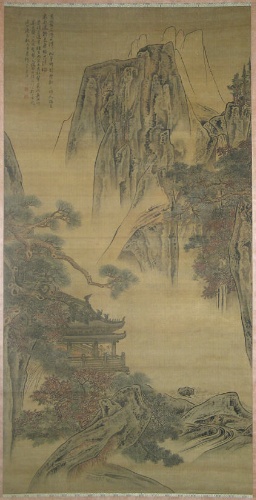
Title: 清　李寅　高閣觀瀑圖　軸|Viewing a waterfall from a mountain pavilion
Artist: Li Yin
Artist bio: Chinese, active second half of the 17th–early 18th century
Date: 1700
Object type: Hanging scroll
Classification: Paintings
Medium: Hanging scroll; ink and color on silk
Culture: China
Period: Qing dynasty (1644–1911)
Dimensions: Image: 87 3/4 × 44 3/4 in. (222.9 × 113.7 cm)
Overall with mounting: 10 ft. 3 1/2 in. × 47 3/4 in. (313.7 × 121.3 cm)
Overall with knobs: 10 ft. 3 1/2 in. × 52 in. (313.7 × 132.1 cm)
Department: Asian Art
Credit line: Anonymous Gift, in memory of Maitland F. Griggs, 1981
Accession year: 1981
Repository: Metropolitan Museum of Art, New York, NY
Tags: Landscapes|Trees